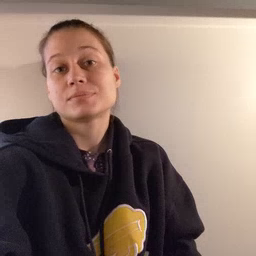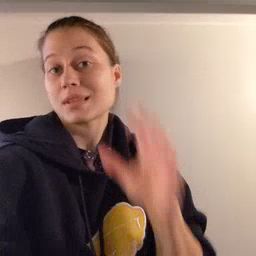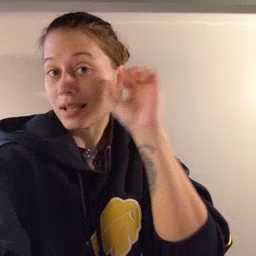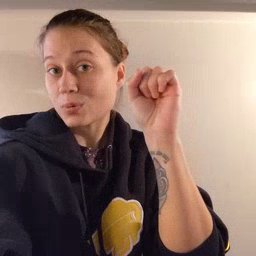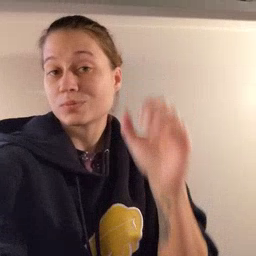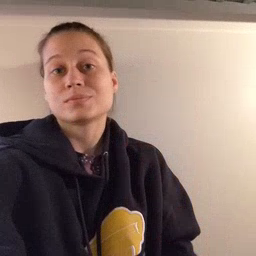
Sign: loud